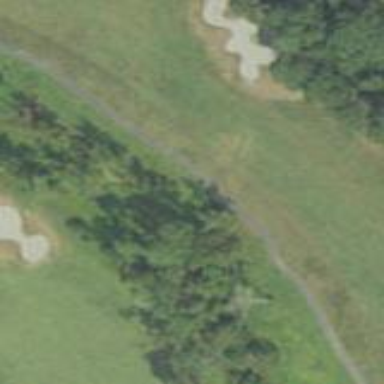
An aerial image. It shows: Scenic golf fairway.